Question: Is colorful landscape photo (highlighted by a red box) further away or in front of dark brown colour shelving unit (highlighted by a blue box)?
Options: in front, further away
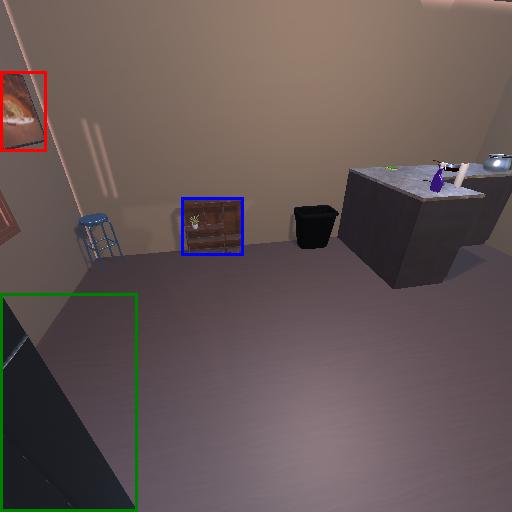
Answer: in front